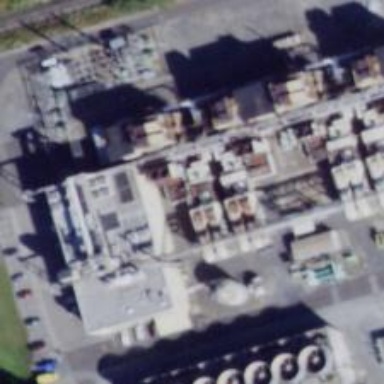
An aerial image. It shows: Gas turbine power generator.